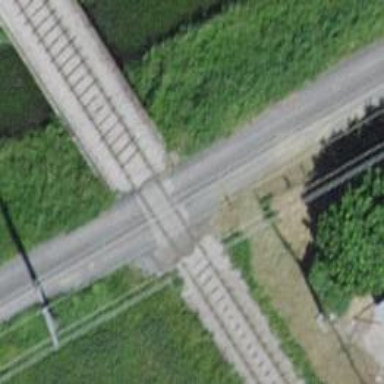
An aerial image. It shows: Railway spur bridge.